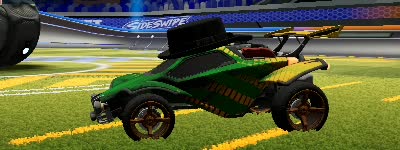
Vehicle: octane